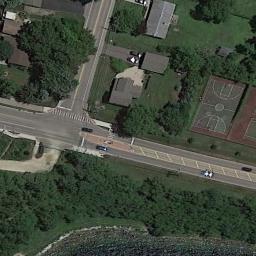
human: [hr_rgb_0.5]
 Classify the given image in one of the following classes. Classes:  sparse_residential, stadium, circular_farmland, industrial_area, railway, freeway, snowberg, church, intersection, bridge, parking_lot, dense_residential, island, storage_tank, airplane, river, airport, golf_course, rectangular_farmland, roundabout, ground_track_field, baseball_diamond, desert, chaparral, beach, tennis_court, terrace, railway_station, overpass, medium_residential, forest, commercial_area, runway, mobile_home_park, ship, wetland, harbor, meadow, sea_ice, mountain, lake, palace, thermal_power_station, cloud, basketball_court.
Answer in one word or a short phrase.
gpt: basketball_court